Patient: sex M, age 78
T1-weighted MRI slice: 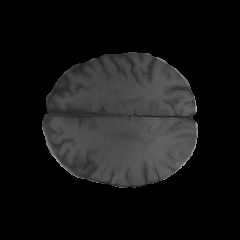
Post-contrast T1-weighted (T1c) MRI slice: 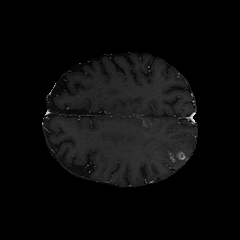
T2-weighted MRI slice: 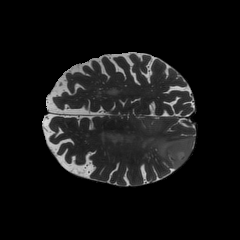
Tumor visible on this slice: yes
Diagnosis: Glioblastoma, IDH-wildtype
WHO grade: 4